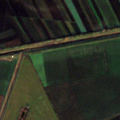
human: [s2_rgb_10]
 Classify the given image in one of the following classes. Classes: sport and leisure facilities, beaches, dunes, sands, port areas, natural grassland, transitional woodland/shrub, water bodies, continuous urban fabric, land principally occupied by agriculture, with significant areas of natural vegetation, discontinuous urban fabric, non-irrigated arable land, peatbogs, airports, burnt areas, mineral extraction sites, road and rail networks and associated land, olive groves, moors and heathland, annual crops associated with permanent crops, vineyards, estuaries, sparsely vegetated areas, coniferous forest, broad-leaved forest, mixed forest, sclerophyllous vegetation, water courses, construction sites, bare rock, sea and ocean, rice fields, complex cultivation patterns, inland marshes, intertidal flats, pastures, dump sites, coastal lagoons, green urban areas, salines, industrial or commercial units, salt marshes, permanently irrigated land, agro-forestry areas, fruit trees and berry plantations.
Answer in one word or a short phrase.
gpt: non-irrigated arable land, fruit trees and berry plantations, water courses